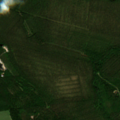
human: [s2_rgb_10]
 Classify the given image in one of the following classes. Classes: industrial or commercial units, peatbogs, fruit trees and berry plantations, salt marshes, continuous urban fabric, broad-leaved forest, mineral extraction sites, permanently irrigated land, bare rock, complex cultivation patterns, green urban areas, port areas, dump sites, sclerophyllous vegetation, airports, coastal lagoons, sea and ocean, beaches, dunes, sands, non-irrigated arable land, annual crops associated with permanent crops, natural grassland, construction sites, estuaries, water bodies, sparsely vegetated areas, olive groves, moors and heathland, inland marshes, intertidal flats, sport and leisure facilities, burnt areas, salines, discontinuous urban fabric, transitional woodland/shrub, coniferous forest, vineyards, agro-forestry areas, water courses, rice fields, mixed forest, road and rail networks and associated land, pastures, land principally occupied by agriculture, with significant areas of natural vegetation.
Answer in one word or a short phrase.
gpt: non-irrigated arable land, coniferous forest, mixed forest